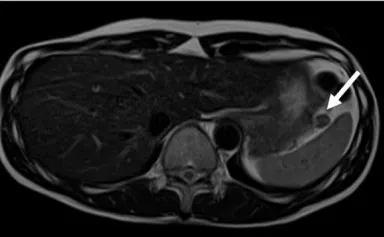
Images obtained by conventional clinical examinations. (A, B) Magnetic resonance imaging of the abdomen. (B) T2-weighted image.
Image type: radiology (mri)